Question: I am trying to install SourceTree to my brand new Acer Laptop just arrived, the moment I run the installer downloaded from Atlassian "SourceTreeSetup-2.1.11.0", it flashed for a second then pop up error message:

This is the full setup error log:
'''
2017-09-02 11:11:32> Program: Starting Squirrel Updater: --install . --rerunningWithoutUAC
2017-09-02 11:11:32> Program: Starting install, writing to C:\Users\blackhatSolo\AppData\Local\SquirrelTemp
2017-09-02 11:11:32> Program: About to install to: C:\Users\blackhatSolo\AppData\Local\SourceTree
2017-09-02 11:11:32> CheckForUpdateImpl: Couldn't write out staging user ID, this user probably shouldn't get beta anything: System.IO.DirectoryNotFoundException: Could not find a part of the path 'C:\Users\blackhatSolo\AppData\Local\SourceTree\packages\.betaId'.
at System.IO.__Error.WinIOError(Int32 errorCode, String maybeFullPath)
at System.IO.FileStream.Init(String path, FileMode mode, FileAccess access, Int32 rights, Boolean useRights, FileShare share, Int32 bufferSize, FileOptions options, SECURITY_ATTRIBUTES secAttrs, String msgPath, Boolean bFromProxy, Boolean useLongPath, Boolean checkHost)
at System.IO.FileStream..ctor(String path, FileMode mode, FileAccess access, FileShare share, Int32 bufferSize, FileOptions options, String msgPath, Boolean bFromProxy, Boolean useLongPath, Boolean checkHost)
at System.IO.StreamWriter.CreateFile(String path, Boolean append, Boolean checkHost)
at System.IO.StreamWriter..ctor(String path, Boolean append, Encoding encoding, Int32 bufferSize, Boolean checkHost)
at System.IO.File.InternalWriteAllText(String path, String contents, Encoding encoding, Boolean checkHost)
at System.IO.File.WriteAllText(String path, String contents, Encoding encoding)
at Squirrel.UpdateManager.CheckForUpdateImpl.getOrCreateStagedUserId()
2017-09-02 11:11:32> CheckForUpdateImpl: Failed to load local releases, starting from scratch: System.IO.DirectoryNotFoundException: Could not find a part of the path 'C:\Users\blackhatSolo\AppData\Local\SourceTree\packages\RELEASES'.
at System.IO.__Error.WinIOError(Int32 errorCode, String maybeFullPath)
at System.IO.FileStream.Init(String path, FileMode mode, FileAccess access, Int32 rights, Boolean useRights, FileShare share, Int32 bufferSize, FileOptions options, SECURITY_ATTRIBUTES secAttrs, String msgPath, Boolean bFromProxy, Boolean useLongPath, Boolean checkHost)
at System.IO.FileStream..ctor(String path, FileMode mode, FileAccess access, FileShare share)
at Squirrel.Utility.LoadLocalReleases(String localReleaseFile)
at Squirrel.UpdateManager.CheckForUpdateImpl.<CheckForUpdate>d__2.MoveNext()
2017-09-02 11:11:32> CheckForUpdateImpl: Reading RELEASES file from C:\Users\blackhatSolo\AppData\Local\SquirrelTemp
2017-09-02 11:11:32> CheckForUpdateImpl: First run or local directory is corrupt, starting from scratch
2017-09-02 11:11:32> ApplyReleasesImpl: Writing files to app directory: C:\Users\blackhatSolo\AppData\Local\SourceTree\app-2.1.11
2017-09-02 11:11:36> LogHost: Rigging execution stub for SourceTree_ExecutionStub.exe to C:\Users\blackhatSolo\AppData\Local\SourceTree\SourceTree.exe
2017-09-02 11:11:38> ApplyReleasesImpl: Squirrel Enabled Apps: [C:\Users\blackhatSolo\AppData\Local\SourceTree\app-2.1.11\SourceTree.exe]
2017-09-02 11:11:41> ApplyReleasesImpl: Starting fixPinnedExecutables
2017-09-02 11:11:41> ApplyReleasesImpl: Examining Pin: File Explorer.lnk
2017-09-02 11:11:41> ApplyReleasesImpl: Examining Pin: Google Chrome.lnk
2017-09-02 11:11:41> ApplyReleasesImpl: Fixing up tray icons
2017-09-02 11:11:41> ApplyReleasesImpl: Couldn't rewrite shim RegKey, most likely no apps are shimmed: System.NullReferenceException: Object reference not set to an instance of an object.
at Squirrel.UpdateManager.ApplyReleasesImpl.<unshimOurselves>b__13_0(RegistryView view)
2017-09-02 11:11:41> ApplyReleasesImpl: Couldn't rewrite shim RegKey, most likely no apps are shimmed: System.NullReferenceException: Object reference not set to an instance of an object.
at Squirrel.UpdateManager.ApplyReleasesImpl.<unshimOurselves>b__13_0(RegistryView view)
2017-09-02 11:11:41> ApplyReleasesImpl: cleanDeadVersions: for version 2.1.11
2017-09-02 11:11:41> ApplyReleasesImpl: cleanDeadVersions: exclude folder app-2.1.11
2017-09-02 14:10:34> Program: Starting Squirrel Updater: --install . --rerunningWithoutUAC
2017-09-02 14:10:34> Program: Starting install, writing to C:\Users\blackhatSolo\AppData\Local\SquirrelTemp
2017-09-02 14:10:34> Program: About to install to: C:\Users\blackhatSolo\AppData\Local\SourceTree
2017-09-02 14:10:34> Program: Install path C:\Users\blackhatSolo\AppData\Local\SourceTree already exists, burning it to the ground
2017-09-02 14:10:34> IEnableLogger: Failed to remove existing directory on full install, is the app still running???: System.UnauthorizedAccessException: Access to the path 'C:\Users\blackhatSolo\AppData\Local\SourceTree\app-2.1.11\tools\putty\plink.exe' is denied.
at System.IO.__Error.WinIOError(Int32 errorCode, String maybeFullPath)
at System.IO.File.SetAttributes(String path, FileAttributes fileAttributes)
at Squirrel.Utility.<>c.<DeleteDirectory>b__19_0(String file)
at Squirrel.Utility.<>c__DisplayClass12_1'1.<ForEachAsync>b__1()
at System.Threading.Tasks.Task.InnerInvoke()
at System.Threading.Tasks.Task.Execute()
--- End of stack trace from previous location where exception was thrown ---
at System.Runtime.CompilerServices.TaskAwaiter.ThrowForNonSuccess(Task task)
at System.Runtime.CompilerServices.TaskAwaiter.HandleNonSuccessAndDebuggerNotification(Task task)
at Squirrel.Utility.<>c__DisplayClass13_0'1.<<ForEachAsync>b__1>d.MoveNext()
--- End of stack trace from previous location where exception was thrown ---
at System.Runtime.CompilerServices.TaskAwaiter.ThrowForNonSuccess(Task task)
at System.Runtime.CompilerServices.TaskAwaiter.HandleNonSuccessAndDebuggerNotification(Task task)
at Squirrel.Utility.<DeleteDirectory>d__19.MoveNext()
--- End of stack trace from previous location where exception was thrown ---
at System.Runtime.CompilerServices.TaskAwaiter.ThrowForNonSuccess(Task task)
at System.Runtime.CompilerServices.TaskAwaiter.HandleNonSuccessAndDebuggerNotification(Task task)
at Squirrel.Utility.<>c.<<DeleteDirectory>b__19_1>d.MoveNext()
--- End of stack trace from previous location where exception was thrown ---
at System.Runtime.CompilerServices.TaskAwaiter.ThrowForNonSuccess(Task task)
at System.Runtime.CompilerServices.TaskAwaiter.HandleNonSuccessAndDebuggerNotification(Task task)
at Squirrel.Utility.<>c__DisplayClass13_0'1.<<ForEachAsync>b__1>d.MoveNext()
--- End of stack trace from previous location where exception was thrown ---
at System.Runtime.CompilerServices.TaskAwaiter.ThrowForNonSuccess(Task task)
at System.Runtime.CompilerServices.TaskAwaiter.HandleNonSuccessAndDebuggerNotification(Task task)
at Squirrel.Utility.<DeleteDirectory>d__19.MoveNext()
--- End of stack trace from previous location where exception was thrown ---
at System.Runtime.CompilerServices.TaskAwaiter.ThrowForNonSuccess(Task task)
at System.Runtime.CompilerServices.TaskAwaiter.HandleNonSuccessAndDebuggerNotification(Task task)
at Squirrel.Utility.<>c.<<DeleteDirectory>b__19_1>d.MoveNext()
--- End of stack trace from previous location where exception was thrown ---
at System.Runtime.CompilerServices.TaskAwaiter.ThrowForNonSuccess(Task task)
at System.Runtime.CompilerServices.TaskAwaiter.HandleNonSuccessAndDebuggerNotification(Task task)
at Squirrel.Utility.<>c__DisplayClass13_0'1.<<ForEachAsync>b__1>d.MoveNext()
--- End of stack trace from previous location where exception was thrown ---
at System.Runtime.CompilerServices.TaskAwaiter.ThrowForNonSuccess(Task task)
at System.Runtime.CompilerServices.TaskAwaiter.HandleNonSuccessAndDebuggerNotification(Task task)
at Squirrel.Utility.<DeleteDirectory>d__19.MoveNext()
--- End of stack trace from previous location where exception was thrown ---
at System.Runtime.CompilerServices.TaskAwaiter.ThrowForNonSuccess(Task task)
at System.Runtime.CompilerServices.TaskAwaiter.HandleNonSuccessAndDebuggerNotification(Task task)
at Squirrel.Utility.<>c.<<DeleteDirectory>b__19_1>d.MoveNext()
--- End of stack trace from previous location where exception was thrown ---
at System.Runtime.CompilerServices.TaskAwaiter.ThrowForNonSuccess(Task task)
at System.Runtime.CompilerServices.TaskAwaiter.HandleNonSuccessAndDebuggerNotification(Task task)
at Squirrel.Utility.<>c__DisplayClass13_0'1.<<ForEachAsync>b__1>d.MoveNext()
--- End of stack trace from previous location where exception was thrown ---
at System.Runtime.CompilerServices.TaskAwaiter.ThrowForNonSuccess(Task task)
at System.Runtime.CompilerServices.TaskAwaiter.HandleNonSuccessAndDebuggerNotification(Task task)
at Squirrel.Utility.<DeleteDirectory>d__19.MoveNext()
--- End of stack trace from previous location where exception was thrown ---
at System.Runtime.CompilerServices.TaskAwaiter.ThrowForNonSuccess(Task task)
at System.Runtime.CompilerServices.TaskAwaiter.HandleNonSuccessAndDebuggerNotification(Task task)
at Squirrel.Utility.<LogIfThrows>d__42.MoveNext()
2017-09-02 14:10:34> Unhandled exception: System.AggregateException: One or more errors occurred. ---> System.UnauthorizedAccessException: Access to the path 'C:\Users\blackhatSolo\AppData\Local\SourceTree\app-2.1.11\tools\putty\plink.exe' is denied.
at System.IO.__Error.WinIOError(Int32 errorCode, String maybeFullPath)
at System.IO.File.SetAttributes(String path, FileAttributes fileAttributes)
at Squirrel.Utility.<>c.<DeleteDirectory>b__19_0(String file)
at Squirrel.Utility.<>c__DisplayClass12_1'1.<ForEachAsync>b__1()
at System.Threading.Tasks.Task.InnerInvoke()
at System.Threading.Tasks.Task.Execute()
--- End of stack trace from previous location where exception was thrown ---
at System.Runtime.CompilerServices.TaskAwaiter.ThrowForNonSuccess(Task task)
at System.Runtime.CompilerServices.TaskAwaiter.HandleNonSuccessAndDebuggerNotification(Task task)
at Squirrel.Utility.<>c__DisplayClass13_0'1.<<ForEachAsync>b__1>d.MoveNext()
--- End of stack trace from previous location where exception was thrown ---
at System.Runtime.CompilerServices.TaskAwaiter.ThrowForNonSuccess(Task task)
at System.Runtime.CompilerServices.TaskAwaiter.HandleNonSuccessAndDebuggerNotification(Task task)
at Squirrel.Utility.<DeleteDirectory>d__19.MoveNext()
--- End of stack trace from previous location where exception was thrown ---
at System.Runtime.CompilerServices.TaskAwaiter.ThrowForNonSuccess(Task task)
at System.Runtime.CompilerServices.TaskAwaiter.HandleNonSuccessAndDebuggerNotification(Task task)
at Squirrel.Utility.<>c.<<DeleteDirectory>b__19_1>d.MoveNext()
--- End of stack trace from previous location where exception was thrown ---
at System.Runtime.CompilerServices.TaskAwaiter.ThrowForNonSuccess(Task task)
at System.Runtime.CompilerServices.TaskAwaiter.HandleNonSuccessAndDebuggerNotification(Task task)
at Squirrel.Utility.<>c__DisplayClass13_0'1.<<ForEachAsync>b__1>d.MoveNext()
--- End of stack trace from previous location where exception was thrown ---
at System.Runtime.CompilerServices.TaskAwaiter.ThrowForNonSuccess(Task task)
at System.Runtime.CompilerServices.TaskAwaiter.HandleNonSuccessAndDebuggerNotification(Task task)
at Squirrel.Utility.<DeleteDirectory>d__19.MoveNext()
--- End of stack trace from previous location where exception was thrown ---
at System.Runtime.CompilerServices.TaskAwaiter.ThrowForNonSuccess(Task task)
at System.Runtime.CompilerServices.TaskAwaiter.HandleNonSuccessAndDebuggerNotification(Task task)
at Squirrel.Utility.<>c.<<DeleteDirectory>b__19_1>d.MoveNext()
--- End of stack trace from previous location where exception was thrown ---
at System.Runtime.CompilerServices.TaskAwaiter.ThrowForNonSuccess(Task task)
at System.Runtime.CompilerServices.TaskAwaiter.HandleNonSuccessAndDebuggerNotification(Task task)
at Squirrel.Utility.<>c__DisplayClass13_0'1.<<ForEachAsync>b__1>d.MoveNext()
--- End of stack trace from previous location where exception was thrown ---
at System.Runtime.CompilerServices.TaskAwaiter.ThrowForNonSuccess(Task task)
at System.Runtime.CompilerServices.TaskAwaiter.HandleNonSuccessAndDebuggerNotification(Task task)
at Squirrel.Utility.<DeleteDirectory>d__19.MoveNext()
--- End of stack trace from previous location where exception was thrown ---
at System.Runtime.CompilerServices.TaskAwaiter.ThrowForNonSuccess(Task task)
at System.Runtime.CompilerServices.TaskAwaiter.HandleNonSuccessAndDebuggerNotification(Task task)
at Squirrel.Utility.<>c.<<DeleteDirectory>b__19_1>d.MoveNext()
--- End of stack trace from previous location where exception was thrown ---
at System.Runtime.CompilerServices.TaskAwaiter.ThrowForNonSuccess(Task task)
at System.Runtime.CompilerServices.TaskAwaiter.HandleNonSuccessAndDebuggerNotification(Task task)
at Squirrel.Utility.<>c__DisplayClass13_0'1.<<ForEachAsync>b__1>d.MoveNext()
--- End of stack trace from previous location where exception was thrown ---
at System.Runtime.CompilerServices.TaskAwaiter.ThrowForNonSuccess(Task task)
at System.Runtime.CompilerServices.TaskAwaiter.HandleNonSuccessAndDebuggerNotification(Task task)
at Squirrel.Utility.<DeleteDirectory>d__19.MoveNext()
--- End of stack trace from previous location where exception was thrown ---
at System.Runtime.CompilerServices.TaskAwaiter.ThrowForNonSuccess(Task task)
at System.Runtime.CompilerServices.TaskAwaiter.HandleNonSuccessAndDebuggerNotification(Task task)
at Squirrel.Utility.<LogIfThrows>d__42.MoveNext()
--- End of stack trace from previous location where exception was thrown ---
at System.Runtime.CompilerServices.TaskAwaiter.ThrowForNonSuccess(Task task)
at System.Runtime.CompilerServices.TaskAwaiter.HandleNonSuccessAndDebuggerNotification(Task task)
at System.Runtime.CompilerServices.TaskAwaiter.ValidateEnd(Task task)
at Squirrel.Update.Program.<Install>d__4.MoveNext()
--- End of inner exception stack trace ---
at System.Threading.Tasks.Task.ThrowIfExceptional(Boolean includeTaskCanceledExceptions)
at System.Threading.Tasks.Task.Wait(Int32 millisecondsTimeout, CancellationToken cancellationToken)
at System.Threading.Tasks.Task.Wait()
at Squirrel.Update.Program.executeCommandLine(String[] args)
at Squirrel.Update.Program.main(String[] args)
---> (Inner Exception #0) System.UnauthorizedAccessException: Access to the path 'C:\Users\blackhatSolo\AppData\Local\SourceTree\app-2.1.11\tools\putty\plink.exe' is denied.
at System.IO.__Error.WinIOError(Int32 errorCode, String maybeFullPath)
at System.IO.File.SetAttributes(String path, FileAttributes fileAttributes)
at Squirrel.Utility.<>c.<DeleteDirectory>b__19_0(String file)
at Squirrel.Utility.<>c__DisplayClass12_1'1.<ForEachAsync>b__1()
at System.Threading.Tasks.Task.InnerInvoke()
at System.Threading.Tasks.Task.Execute()
--- End of stack trace from previous location where exception was thrown ---
at System.Runtime.CompilerServices.TaskAwaiter.ThrowForNonSuccess(Task task)
at System.Runtime.CompilerServices.TaskAwaiter.HandleNonSuccessAndDebuggerNotification(Task task)
at Squirrel.Utility.<>c__DisplayClass13_0'1.<<ForEachAsync>b__1>d.MoveNext()
--- End of stack trace from previous location where exception was thrown ---
at System.Runtime.CompilerServices.TaskAwaiter.ThrowForNonSuccess(Task task)
at System.Runtime.CompilerServices.TaskAwaiter.HandleNonSuccessAndDebuggerNotification(Task task)
at Squirrel.Utility.<DeleteDirectory>d__19.MoveNext()
--- End of stack trace from previous location where exception was thrown ---
at System.Runtime.CompilerServices.TaskAwaiter.ThrowForNonSuccess(Task task)
at System.Runtime.CompilerServices.TaskAwaiter.HandleNonSuccessAndDebuggerNotification(Task task)
at Squirrel.Utility.<>c.<<DeleteDirectory>b__19_1>d.MoveNext()
--- End of stack trace from previous location where exception was thrown ---
at System.Runtime.CompilerServices.TaskAwaiter.ThrowForNonSuccess(Task task)
at System.Runtime.CompilerServices.TaskAwaiter.HandleNonSuccessAndDebuggerNotification(Task task)
at Squirrel.Utility.<>c__DisplayClass13_0'1.<<ForEachAsync>b__1>d.MoveNext()
--- End of stack trace from previous location where exception was thrown ---
at System.Runtime.CompilerServices.TaskAwaiter.ThrowForNonSuccess(Task task)
at System.Runtime.CompilerServices.TaskAwaiter.HandleNonSuccessAndDebuggerNotification(Task task)
at Squirrel.Utility.<DeleteDirectory>d__19.MoveNext()
--- End of stack trace from previous location where exception was thrown ---
at System.Runtime.CompilerServices.TaskAwaiter.ThrowForNonSuccess(Task task)
at System.Runtime.CompilerServices.TaskAwaiter.HandleNonSuccessAndDebuggerNotification(Task task)
at Squirrel.Utility.<>c.<<DeleteDirectory>b__19_1>d.MoveNext()
--- End of stack trace from previous location where exception was thrown ---
at System.Runtime.CompilerServices.TaskAwaiter.ThrowForNonSuccess(Task task)
at System.Runtime.CompilerServices.TaskAwaiter.HandleNonSuccessAndDebuggerNotification(Task task)
at Squirrel.Utility.<>c__DisplayClass13_0'1.<<ForEachAsync>b__1>d.MoveNext()
--- End of stack trace from previous location where exception was thrown ---
at System.Runtime.CompilerServices.TaskAwaiter.ThrowForNonSuccess(Task task)
at System.Runtime.CompilerServices.TaskAwaiter.HandleNonSuccessAndDebuggerNotification(Task task)
at Squirrel.Utility.<DeleteDirectory>d__19.MoveNext()
--- End of stack trace from previous location where exception was thrown ---
at System.Runtime.CompilerServices.TaskAwaiter.ThrowForNonSuccess(Task task)
at System.Runtime.CompilerServices.TaskAwaiter.HandleNonSuccessAndDebuggerNotification(Task task)
at Squirrel.Utility.<>c.<<DeleteDirectory>b__19_1>d.MoveNext()
--- End of stack trace from previous location where exception was thrown ---
at System.Runtime.CompilerServices.TaskAwaiter.ThrowForNonSuccess(Task task)
at System.Runtime.CompilerServices.TaskAwaiter.HandleNonSuccessAndDebuggerNotification(Task task)
at Squirrel.Utility.<>c__DisplayClass13_0'1.<<ForEachAsync>b__1>d.MoveNext()
--- End of stack trace from previous location where exception was thrown ---
at System.Runtime.CompilerServices.TaskAwaiter.ThrowForNonSuccess(Task task)
at System.Runtime.CompilerServices.TaskAwaiter.HandleNonSuccessAndDebuggerNotification(Task task)
at Squirrel.Utility.<DeleteDirectory>d__19.MoveNext()
--- End of stack trace from previous location where exception was thrown ---
at System.Runtime.CompilerServices.TaskAwaiter.ThrowForNonSuccess(Task task)
at System.Runtime.CompilerServices.TaskAwaiter.HandleNonSuccessAndDebuggerNotification(Task task)
at Squirrel.Utility.<LogIfThrows>d__42.MoveNext()
--- End of stack trace from previous location where exception was thrown ---
at System.Runtime.CompilerServices.TaskAwaiter.ThrowForNonSuccess(Task task)
at System.Runtime.CompilerServices.TaskAwaiter.HandleNonSuccessAndDebuggerNotification(Task task)
at System.Runtime.CompilerServices.TaskAwaiter.ValidateEnd(Task task)
at Squirrel.Update.Program.<Install>d__4.MoveNext()<---
'''
Anyone happen to know solution for this issue ??
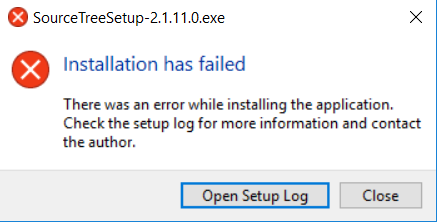
Answer: I have resolved my issue thus providing the solution for my own issue:
Thanks for Microsoft's new crappy operating system Win 10, now applications by default cannot access to c:/user/[username]/AppData/ because the owner of that directory is belong to TrustedInstaller, I just spent 1/2 hr to solve this screwed up Windows 10 configuration by to myself .
Thank you Microsoft for making my work even harder !